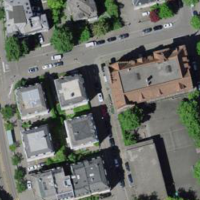
EUNIS habitat code: 54
Species observed at this site:
Vespula germanica
Achillea millefolium